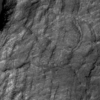
Label: not_dusty